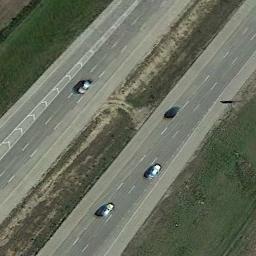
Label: freeway